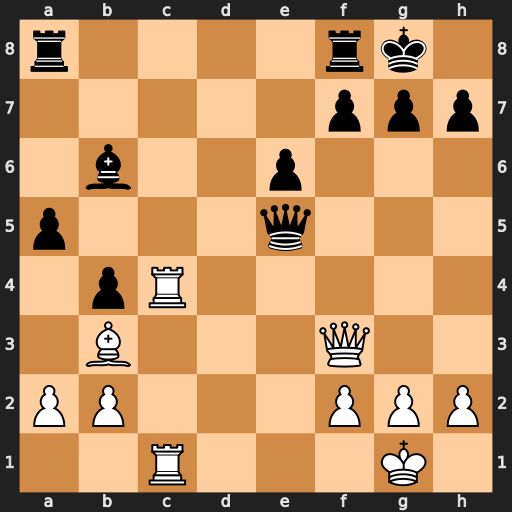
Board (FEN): r4rk1/5ppp/1b2p3/p3q3/1pR5/1B3Q2/PP3PPP/2R3K1
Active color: w
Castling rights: -
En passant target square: -
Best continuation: Qxa8 Rxa8 Rc8+ Bd8 Rxa8